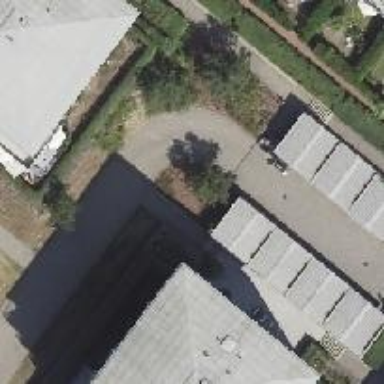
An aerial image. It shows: Carport structure.